Interaction volume radius: 5 \u00c5
Interaction volume height: 20 \u00c5
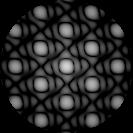
Disorder parameter: 0.009147